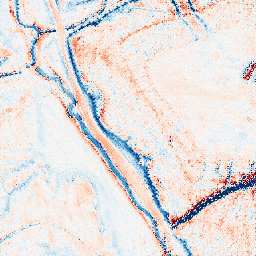
Category: edge_preserving
Decomposition family: bilateral
Decomposition parameters: d: 21
sigma_color: 25
sigma_space: 150
Upsampling method: regularized
Upsampling parameters: scale: 2
lambda_reg: 0.1
Upsampling scale: 2